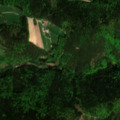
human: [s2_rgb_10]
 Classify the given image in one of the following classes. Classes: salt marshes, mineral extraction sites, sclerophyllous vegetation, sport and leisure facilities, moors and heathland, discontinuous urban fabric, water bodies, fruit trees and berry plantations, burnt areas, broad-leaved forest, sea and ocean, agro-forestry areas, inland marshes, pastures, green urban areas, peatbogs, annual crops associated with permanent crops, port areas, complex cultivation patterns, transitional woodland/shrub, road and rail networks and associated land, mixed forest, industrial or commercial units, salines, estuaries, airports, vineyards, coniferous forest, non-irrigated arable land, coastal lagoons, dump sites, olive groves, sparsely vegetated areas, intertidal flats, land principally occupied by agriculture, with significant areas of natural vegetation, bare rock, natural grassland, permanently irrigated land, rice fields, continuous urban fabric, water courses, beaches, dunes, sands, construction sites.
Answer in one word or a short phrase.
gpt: complex cultivation patterns, land principally occupied by agriculture, with significant areas of natural vegetation, coniferous forest, mixed forest